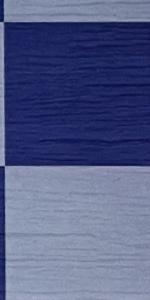
Label: Empty